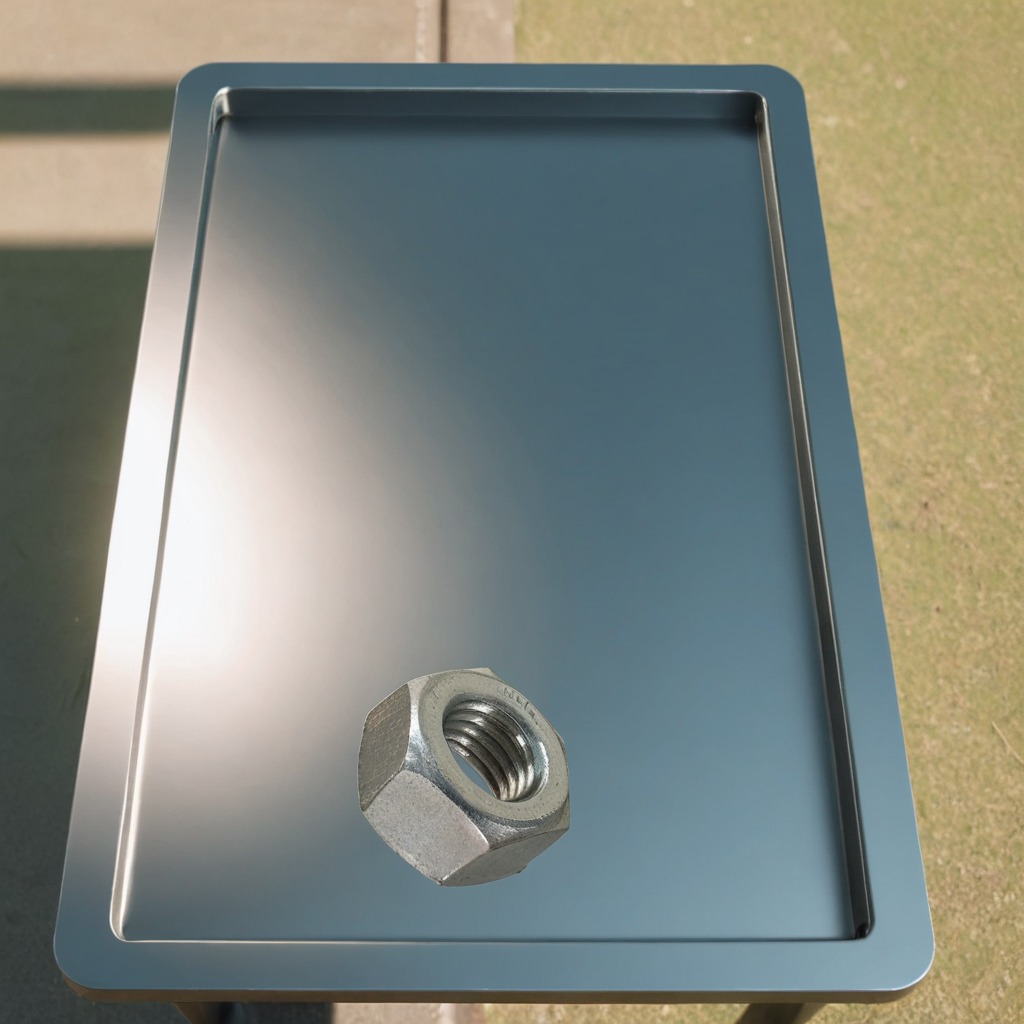
A metal nut is lying on a clean utility table in a temporary outdoor tool station.